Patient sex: F
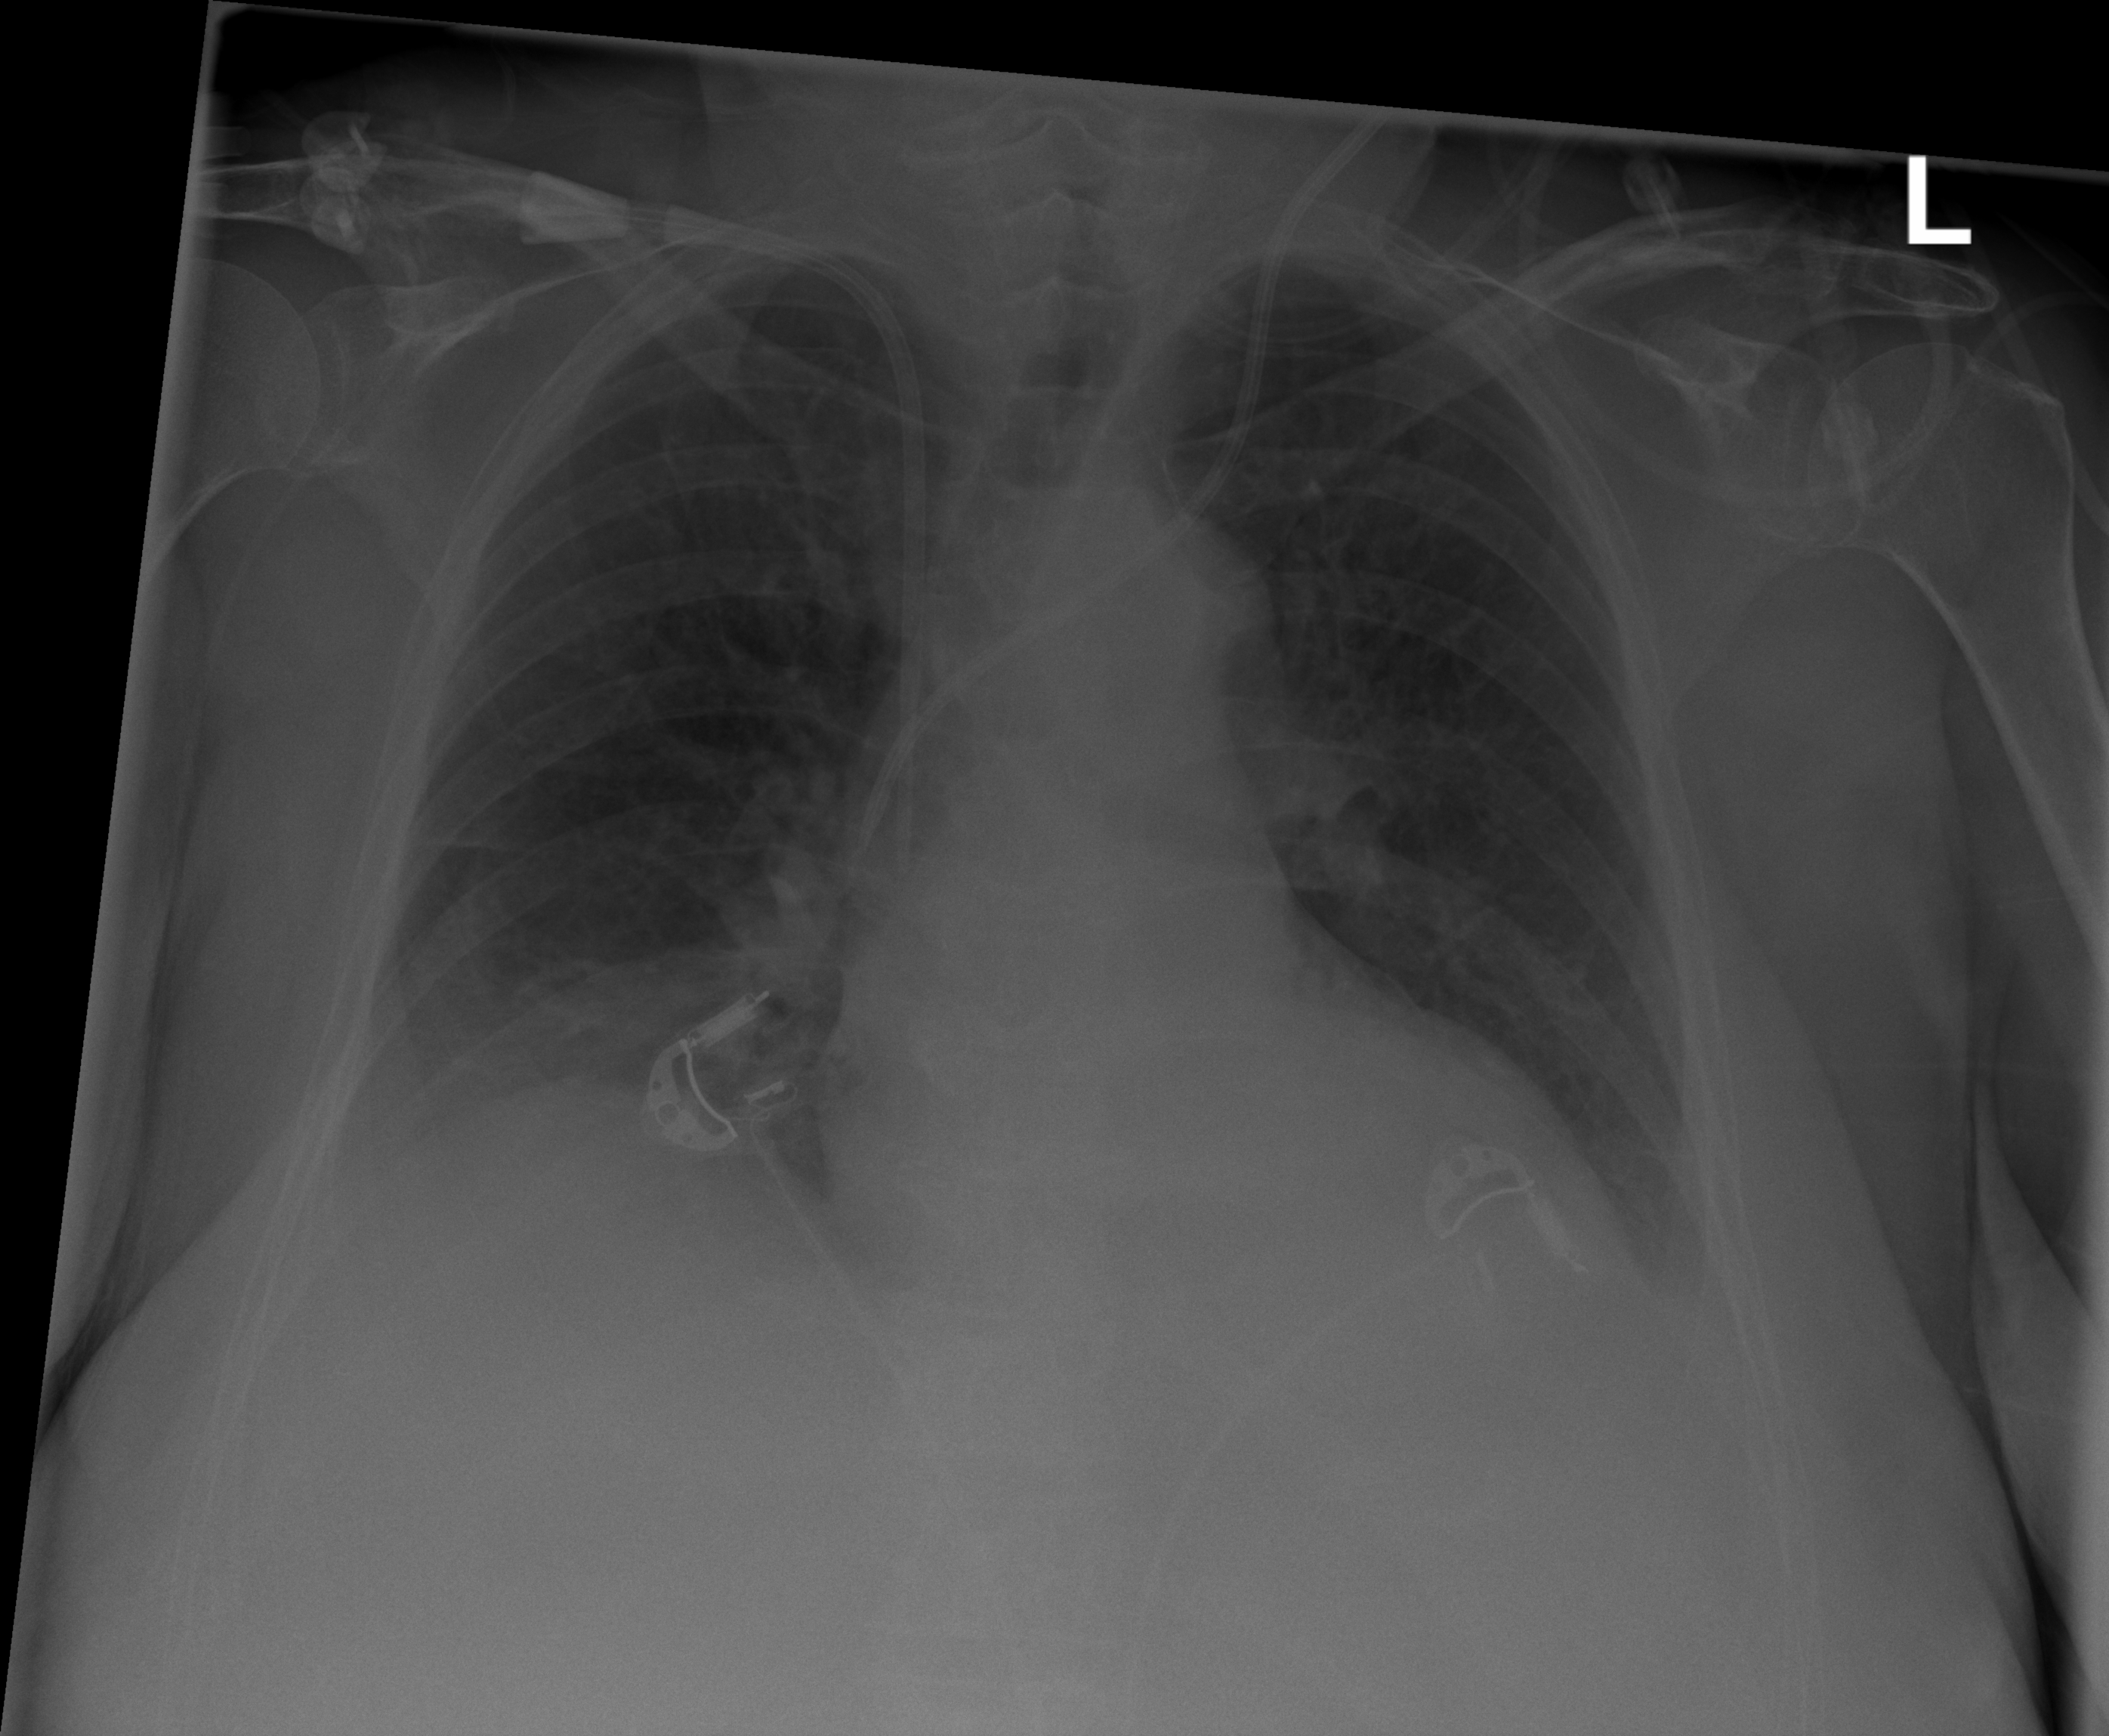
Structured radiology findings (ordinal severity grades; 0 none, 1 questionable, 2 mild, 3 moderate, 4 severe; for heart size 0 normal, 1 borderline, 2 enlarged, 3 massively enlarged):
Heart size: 2
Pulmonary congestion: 2
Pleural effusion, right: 2
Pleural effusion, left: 2
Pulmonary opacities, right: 2
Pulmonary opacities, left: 0
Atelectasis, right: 2
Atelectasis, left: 1